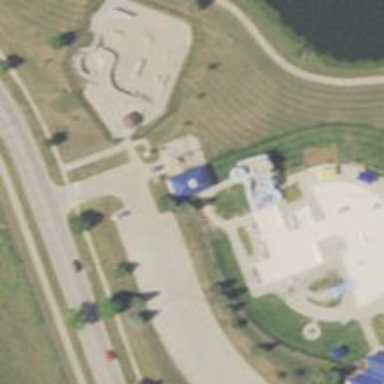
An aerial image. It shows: Water slide attraction.